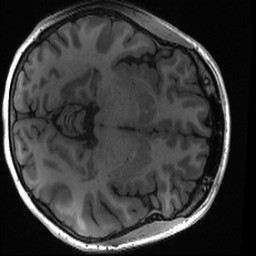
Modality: T1w
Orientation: axial
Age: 18
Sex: female